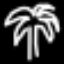
Label: palm tree